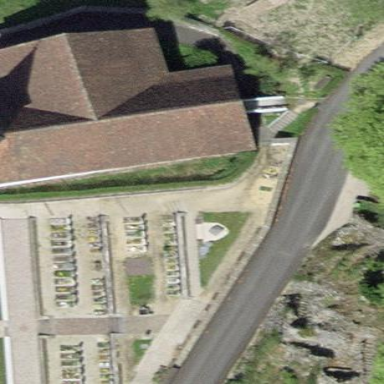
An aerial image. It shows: Church which is place of worship.